Question: How you can see in image i have a TABLE A, TABLE C e an array list A.
I need to create a relational table (Table B) that have id of Table A (id_A) and id of Table C (id_C). The array list have every id's of table C that I need. So i need a way to save data of table B where 1 id_A respect to N elements of id_C.
I know that i can do with inner joins, but i don't know how start this in content provider. Anyone can give a help, or a example?
Thanks or your time

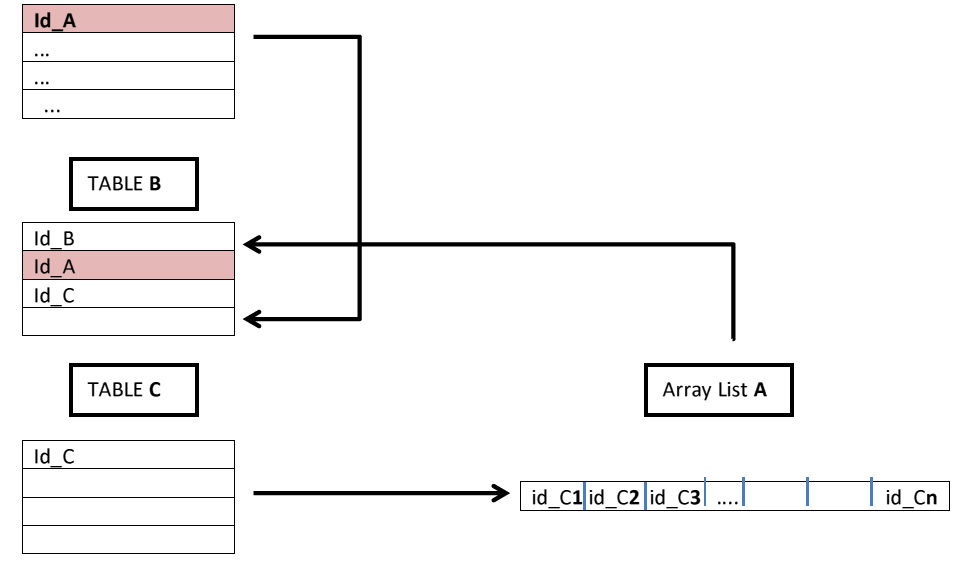
Answer: I'm wrong about this point. Inner join serves to make query to database, not to create one table that result of two other.
Here is my solution to do what i pretend, using foreign key's
'''
private static final String DATABASE_SOCIO_QUOTA = " CREATE TABLE IF NOT EXISTS "
+ SocioQuota.TABLE_NAME + " ( "
+ SocioQuota.C_ID + " INTEGER PRIMARY KEY AUTOINCREMENT NOT NULL, "
+ SocioQuota.C_VALOR + " DOUBLE NOT NULL, "
+ SocioQuota.C_ESTADO + " INTEGER NOT NULL, "
+ SocioQuota.C_SOCIO_ID + " INTEGER NOT NULL, "
+ SocioQuota.C_SESSAO_QUOTA_ID + " INTEGER NOT NULL, "
+ " FOREIGN KEY( " + SocioQuota.C_SOCIO_ID + " ) REFERENCES " + Table_A + " ( " + Socio.C_ID + " ) "
+ " FOREIGN KEY( " + SocioQuota.C_SESSAO_QUOTA_ID + " ) REFERENCES " + Table_C + " ( " +SessaoQuota.C_ID + " ) "
+ " ) ";
'''
and then save the value for each column of this table